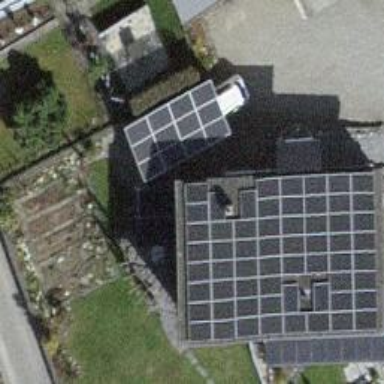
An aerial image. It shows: Solar power generator utilizing photovoltaic technology with solar photovoltaic panels.